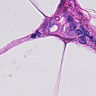
Metastatic tissue present: no